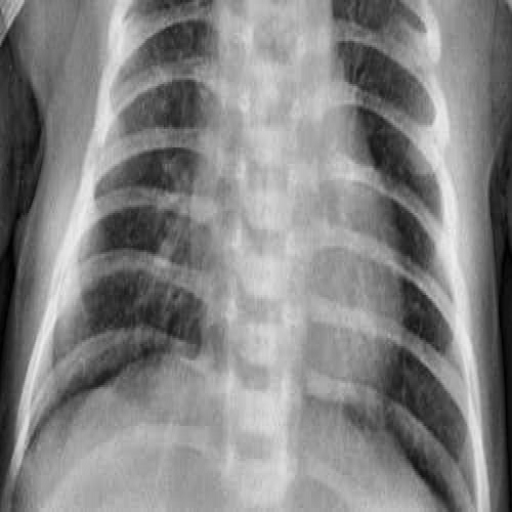
Finding: PNEUMONIA